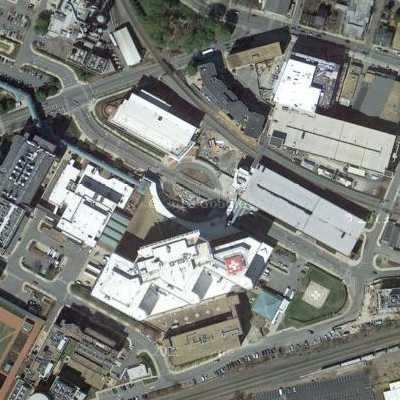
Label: Industry